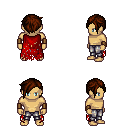
a pixel art fantasy rpg character, male body template, human, tanned skin, red tattered cape, metal pants, brown pixie cut hairstyle, leather bracers, four views (front, back, left, right), 2x2 character sprite sheet, small pixel art, hard edges, no anti-aliasing